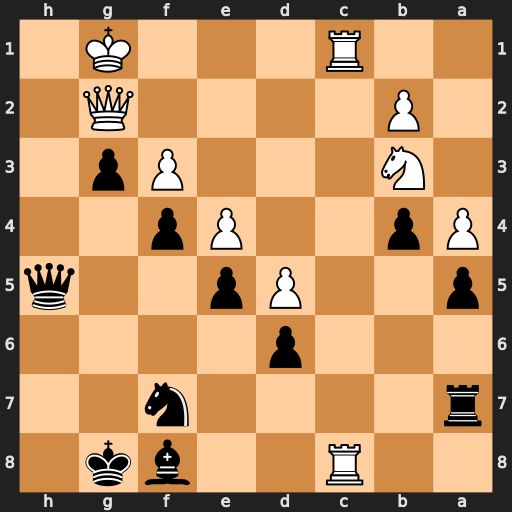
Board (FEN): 2R2bk1/r4n2/3p4/p2Pp2q/Pp2Pp2/1N3Pp1/1P4Q1/2R3K1
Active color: b
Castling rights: -
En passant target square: -
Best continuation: Ng5 Rxf8+ Kxf8